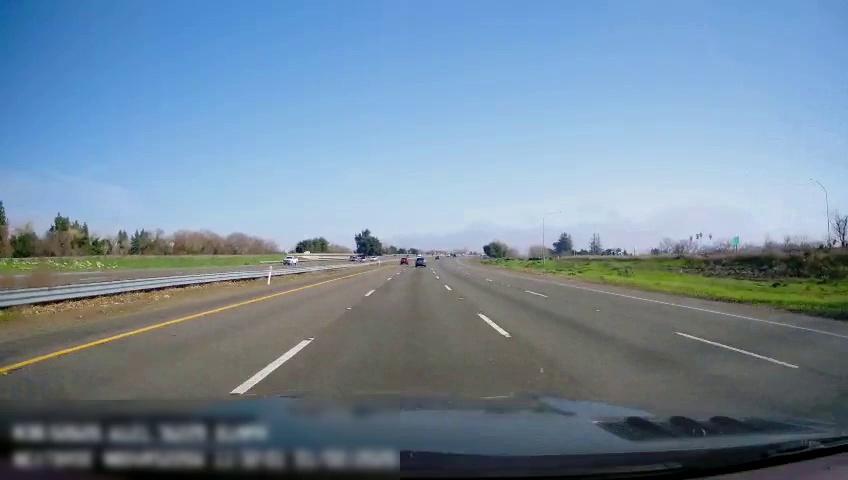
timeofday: Day
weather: Sunny
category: Drivable Space
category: Drivable Space
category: Vehicles | SUV
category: Vehicles | SUV
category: Vehicles | Truck
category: Lanes | Current Lane
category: Lanes | Current Lane
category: Lanes | Alternate Lane
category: Lanes | Alternate Lane
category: Lanes | Alternate Lane